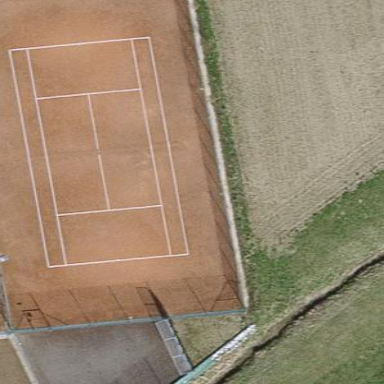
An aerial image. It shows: Tennis court on pitch.